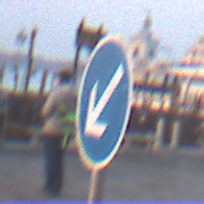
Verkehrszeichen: VorgeschriebeneVorbeifahrtLinks
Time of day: SunriseSunset
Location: Outdoor (Urban)
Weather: Clear
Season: NotSpecified
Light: Natural